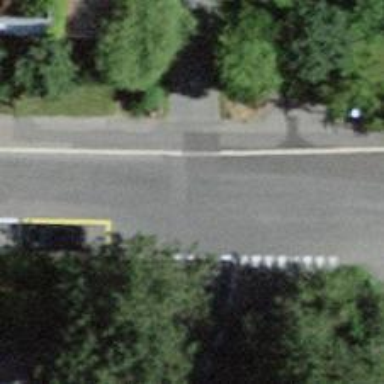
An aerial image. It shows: Road serving as parking aisle.